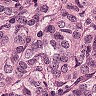
Metastatic tissue present: yes